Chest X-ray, PA view. Patient: 29 years old, sex M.
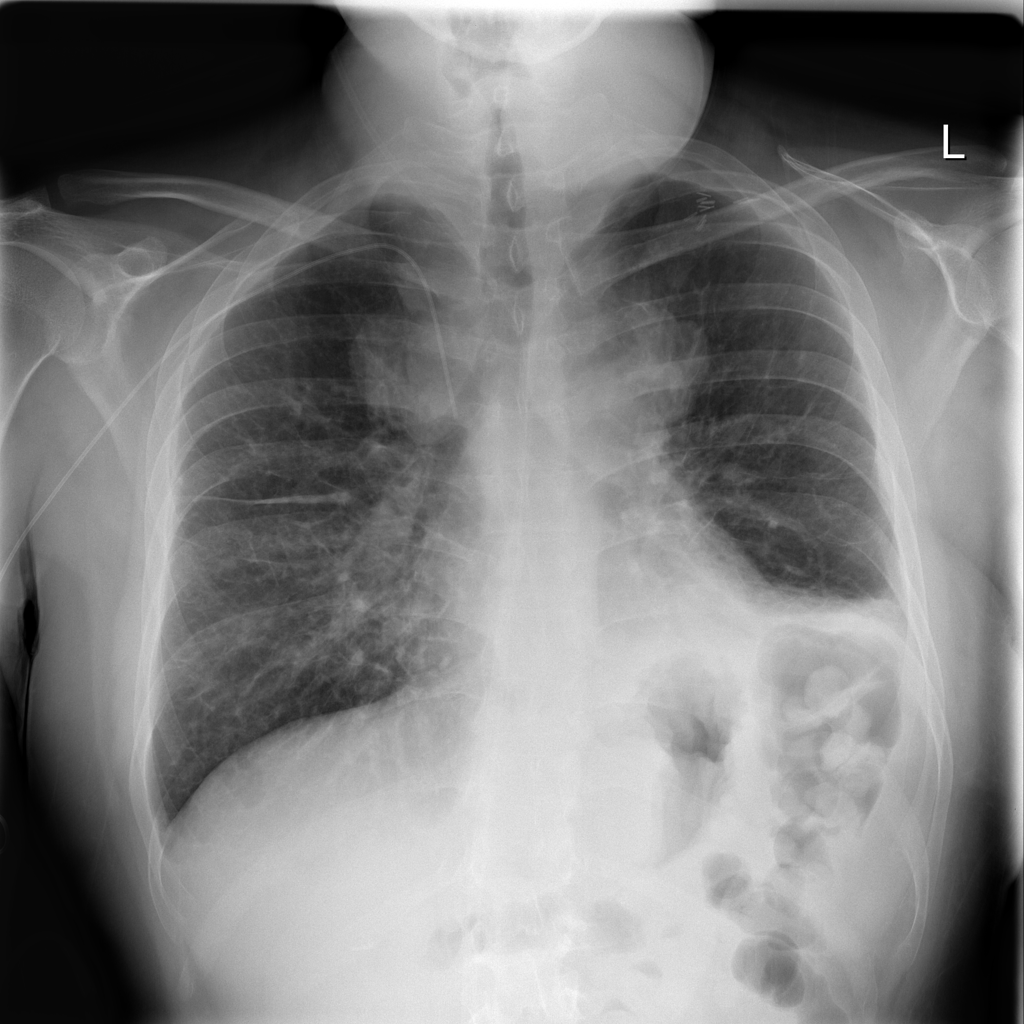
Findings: Atelectasis, Effusion, Infiltration, Pleural_Thickening